Question: My chart repeats the values on the y axis. Is there a way I can only have 1,2,3 but nothing between (e.g the problem I have is shown on the chart below on the y axis):

The code im using is something like this:
'''
nv.addGraph(function() {
var chart = nv.models.multiBarChart();
chart.xAxis
.tickFormat(function(d) { return d3.time.format('%x')(new Date(d)) });
chart.yAxis
.tickFormat(d3.format(',.1f'));
d3.select('#errorsFiredByDate')
.datum([{values: output, key: "Count by date"}])
.transition()
.duration(500)
.call(chart);
nv.utils.windowResize(chart.update);
return chart;
});
'''
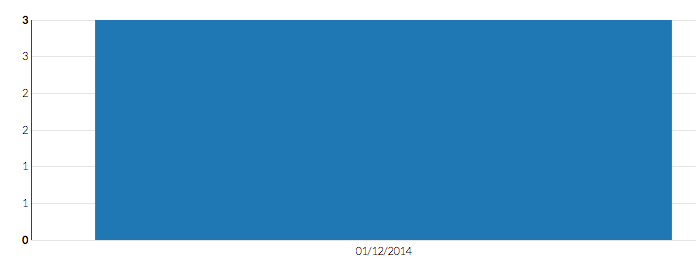
Answer: You have a few options to control the ticks in a D3 axis. You can specify the number of ticks explicitly using <URL> to set the tick values explicitly.
In your case, this would look something like this.
'''
chart.yAxis.tickValues(d3.range(chart.yAxis.scale().domain()[0], chart.yAxis.scale().domain()[1]);
'''
Other methods for figuring out the range may be more suitable, depending on your concrete application.